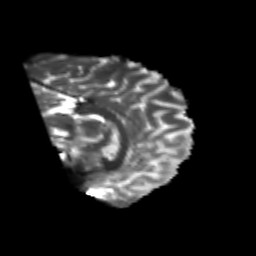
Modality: T2w
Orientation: sagittal
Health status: healthy
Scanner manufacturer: philips
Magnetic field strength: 3 T
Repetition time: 6.964 s
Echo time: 0.092 s